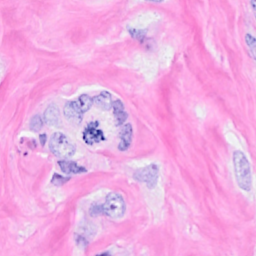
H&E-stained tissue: Breast